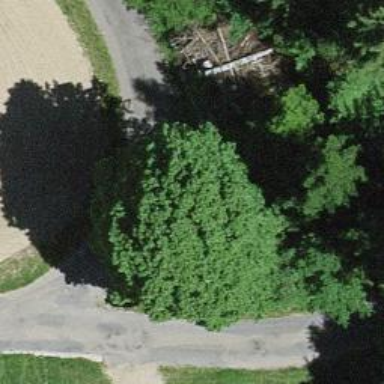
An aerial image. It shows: Red bench.